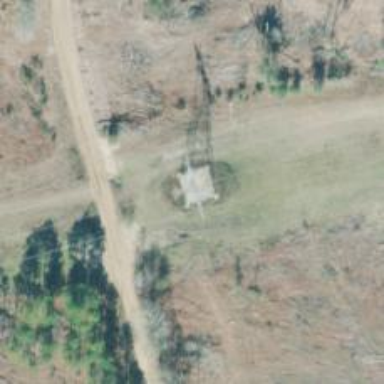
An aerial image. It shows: Lattice structure tower used for power distribution.